Question: I have two items in my class: One is a public property, and the other is a static method that takes a parameter.
I really do not understand why Visual Studio 2010 is unable to see the difference between these two items.
Could someone explain this one to me?
Here is the code:
'''
public bool IsShipped {
get {
#region ' Test Code '
if (!String.IsNullOrEmpty(TrailerNo) || (TruckDate != Global.NODATE)) {
return true;
}
#endregion
return false;
}
}
public static bool IsShipped(string boxNumber) {
var array = GetCrate(boxNumber);
if (array != null) {
foreach (var item in array) {
if (item.IsShipped) {
return true;
}
}
}
return false;
}
'''
Here is the error:
> Error 1 Ambiguity between 'AcpClasses.AcpPackNShip.IsShipped' and 'AcpClasses.AcpPackNShip.IsShipped(string)' C:\Users\cp-jpool\My Projects\VS\Live\Common\Classes\AcpPackShip.cs 242 20 CoilPC

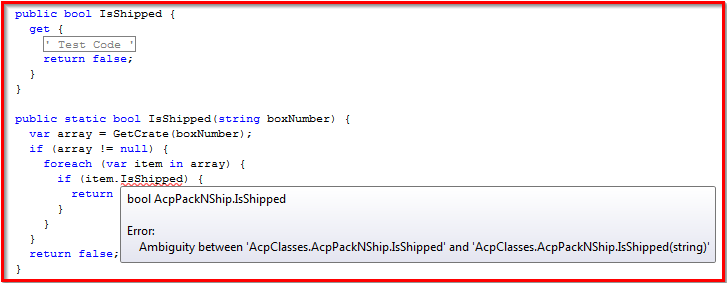
Answer: It's possible to refer to a method as a delegate, not just by calling it. For example, the following could would be valid use of the method:
'''
Func<string, bool> myFunction = item.IsShipped;
'''
Given that the method doesn't need to be actually called with parenthesis, there is no way of determining if 'item.IsShipped' is supposed to refer to the method group for 'IsShipped' or to be the property 'IsShipped'.
Even if it were , it would be a point likely to result in confusion. It would be preferable from a code maintenance perspective to have different names for the property/method, even if the compiler were somehow smart enough to know which one to use when (or worse, if it just picked one arbitrarily).